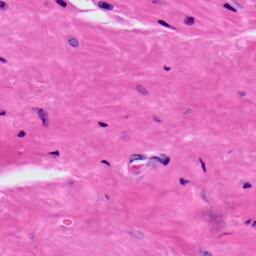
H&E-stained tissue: Prostate